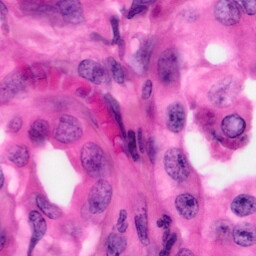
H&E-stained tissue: Pancreatic